Измеряя модуль Юнга материала длинной проволоки по ее удлинению под действием учащийся значение $E'=96~ГПа$. При повторных опытах он провел те же измерения, сложив проволоку вдвое (учитывая, разумеется, что длина проволоки уменьшилась, а площадь поперечного сечения увеличилась в два раза). В этих опытах получилось значение $E''=100~ГПа$. Различие результатов было объяснено тем, что проволока состоит из двух равных по размерам кусков из разных материалов.
Определите значения $E_1$ и $E_2$ модулей Юнга этих материалов.
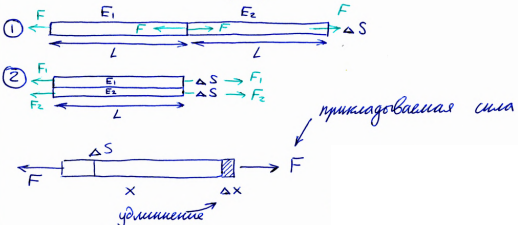
Решение: $F=\frac{\Delta x}{x}E\cdot\Delta S$, Определение модуля Юнга.В случае $1$: $$\Delta x=\Delta L_1+\Delta L_2=\frac{F L}{E_1 \Delta S}+\frac{F L}{E_2 \Delta S} \\x=2L.$$Поэтому $$\frac{\Delta x}{X}=\frac{F}{E^{\prime} \Delta S}=\frac{F}{2 E_1 \Delta S}+\frac{F}{2 E_2 \Delta S}, \\$$то есть$$\frac{1}{E^{\prime}}=\frac{1}{2 E_1}+\frac{1}{2 E_2} \\E^{\prime}=\frac{2 E_1 E_2}{E_1+E_2}.$$В случае $2$: $$\frac{\Delta l}{l}=\frac{\left(F_1+F_2\right)}{2 \Delta S E^{\prime \prime}},-F_1=\frac{\Delta L}{L} E_1 \Delta S,\\F_2=\frac{\Delta L}{L} E_2 \Delta S .$$Поэтому получаем $$\frac{\Delta L}{L}=\frac{\Delta L}{L} \Delta S\left(E_1+E_2\right) \frac{1}{2 \Delta S E^{\prime \prime}},\\$$то есть$$E^{\prime \prime}=\frac{E_1+E_2}{2}.$$Итак, $$\begin{aligned}& E^{\prime \prime}=\frac{E_1+E_2}{2} \\& E^{\prime}=\frac{2 E_1 E_2}{E_1+E_2}\end{aligned}$$Будем считать $E_1\geq E_2.$$$\begin{aligned}& E^{\prime} E^{\prime \prime}=E_1 E_2 \\& 2 E^{\prime \prime}=E_1+E_2\end{aligned} \Rightarrow\left(E_1-E_2\right)^2=\left(E_1+E_2\right)^2-4 E_1 E_2=\\=4 E^{\prime \prime 2}-4 E^{\prime} E^{\prime \prime}, \\$$то есть$$E_1-E_2=2 \sqrt{E^{\prime \prime 2}-E^{\prime} E^{\prime \prime}} .$$Итак, $$\begin{aligned}& E_1+E_2=2 E^{\prime \prime} \\& E_1-E_2=2 \sqrt{E^{\prime 2}-E^{\prime} E^{\prime \prime}}\end{aligned}\\\begin{aligned}& E_1=\frac{2 E^{\prime \prime}+2 \sqrt{E^{\prime \prime2}-E^{\prime} E^{\prime \prime}}}{2}=E^{\prime \prime}+\sqrt{E^{\prime \prime 2}-E^{\prime} E^{\prime \prime}}=120~ГПа\\& E_2=E^{\prime \prime}-\sqrt{E^{\prime \prime}-E^{\prime} E^{\prime \prime}}=80~ГПа.\end{aligned}$$
Ответ: $E_1=120~ГПа, E_2=80~ГПа$ при условии $(E_1\geq E_2).$
Темы:
T, Всероссийские, Упругость, Модуль Юнга